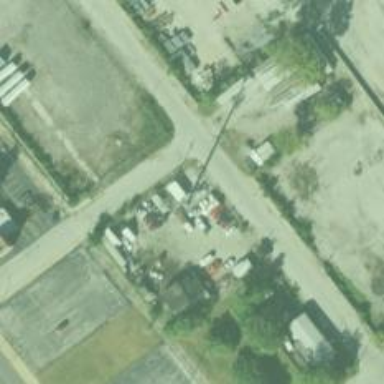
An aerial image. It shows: Man-made mast used for communication purposes.